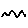
Label: zigzag